Question: In the Xcode I have like this:

In a 'MyViewController.m' I am loading the image and nicely it is loaded the @2x when needed ( on retina)
'''
tableView.backgroundColor = [UIColor colorWithPatternImage:[UIImage imageNamed:@"emptyList.png"]];
'''
I would like to add another file which would be loaded only on the iPhone 5's 4" screen. Is that possible? How can I do it?
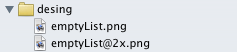
Answer: The question is not very clear but what I am assuming you are asking is: What is the naming convention for iPhone 5 specific images?
We already know we can target iPad/iPhone and the retina/standard display of those devices using the:
'''
.png
@2x.png
~iphone.png
~ipad.png
'''
etc.
Well the question about iPhone 5 specific images has been discussed at length on the Apple Developer Forums, and it's clear there is no way to do this.
Notably, one clue was that the Default.png file to trigger 4" compatible apps had to be named 'Default-568h@2x.png' which triggered a lot of devs thinking that adding the suffix "-568h@2x.png" was the way to go. It's not. You can find this discussion <URL> on the Apple Developer Forums.
Usually people look for this as a solution hoping to adapt for the larger screen with larger images. However, you should implement iOS 6's feature. Remember the iPhone 5's OS is at min iOS 6, you can also implement your layout with springs and struts otherwise.
This should be sufficient for scaling to the larger screen. If you wish to have a different layout altogether for the larger screen, you can detect the screen size and adapt accordingly. You can also specify in Xcode a different nib file to use on the 4" screen. Hope this helps.
More info on this <URL> from the Apple Developer Forums.